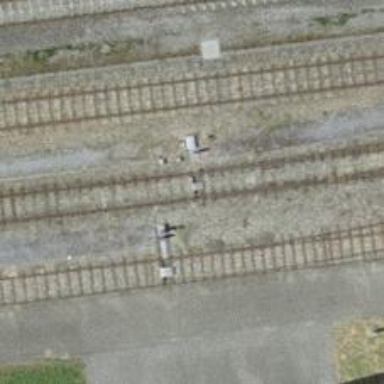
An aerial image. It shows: Railway switch.